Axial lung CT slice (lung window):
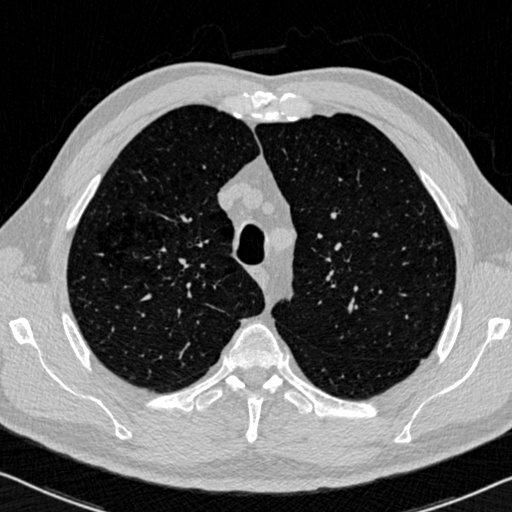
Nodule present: no